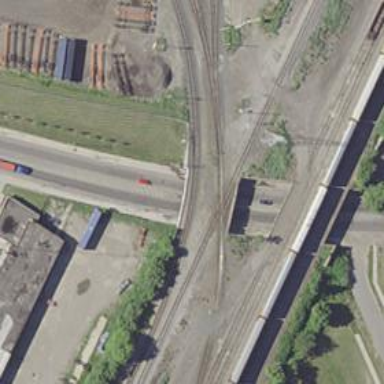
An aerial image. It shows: Bridge over railway line.